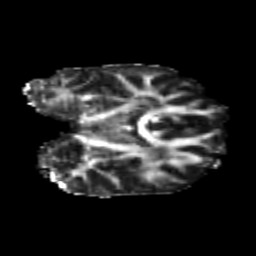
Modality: FA
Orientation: coronal
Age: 19
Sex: female
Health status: healthy
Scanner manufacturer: philips
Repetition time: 7.48 s
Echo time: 0.08753 s